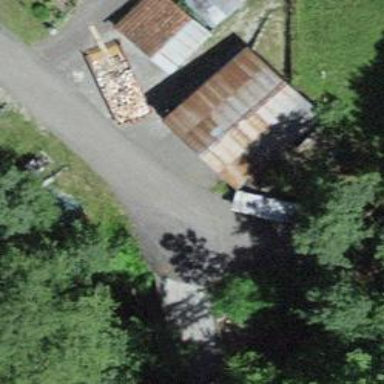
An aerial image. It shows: Garage.